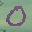
Label: 0